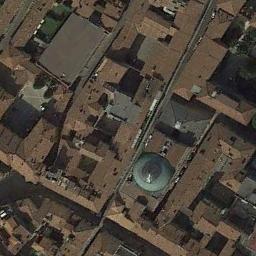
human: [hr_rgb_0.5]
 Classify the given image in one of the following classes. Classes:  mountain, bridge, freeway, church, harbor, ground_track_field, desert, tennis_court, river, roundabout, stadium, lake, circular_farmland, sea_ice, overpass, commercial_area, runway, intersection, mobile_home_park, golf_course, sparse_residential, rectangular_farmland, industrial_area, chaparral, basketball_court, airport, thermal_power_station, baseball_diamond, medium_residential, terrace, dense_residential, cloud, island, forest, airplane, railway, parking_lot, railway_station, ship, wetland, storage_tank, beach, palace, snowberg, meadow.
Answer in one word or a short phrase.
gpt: church